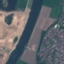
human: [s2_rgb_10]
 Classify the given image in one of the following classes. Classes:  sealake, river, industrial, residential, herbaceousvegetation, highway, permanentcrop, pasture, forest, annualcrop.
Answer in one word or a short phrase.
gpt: River